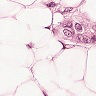
Metastatic tissue present: yes